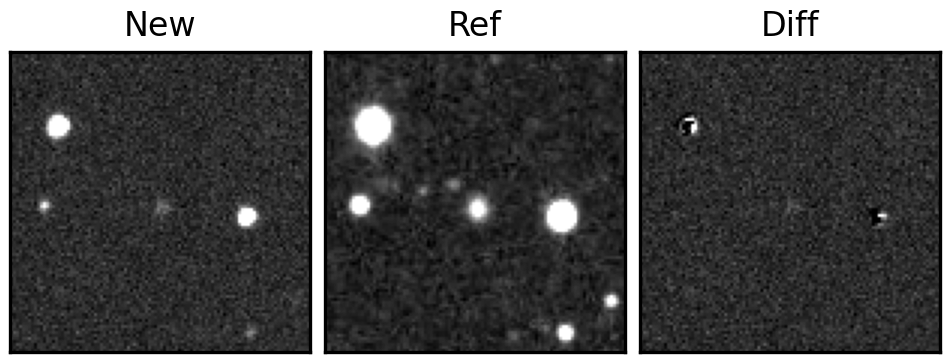
Label: real